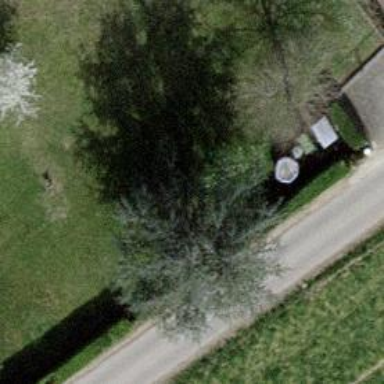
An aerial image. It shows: Evergreen needle-leaved tree.